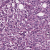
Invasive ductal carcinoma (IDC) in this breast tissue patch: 1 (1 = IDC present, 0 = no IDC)